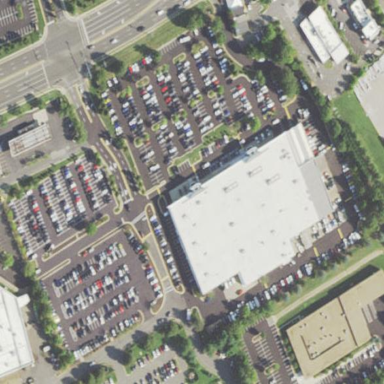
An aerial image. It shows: Retail area.